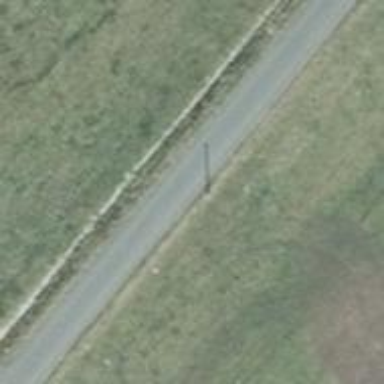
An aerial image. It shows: Power pole.